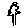
Label: tree